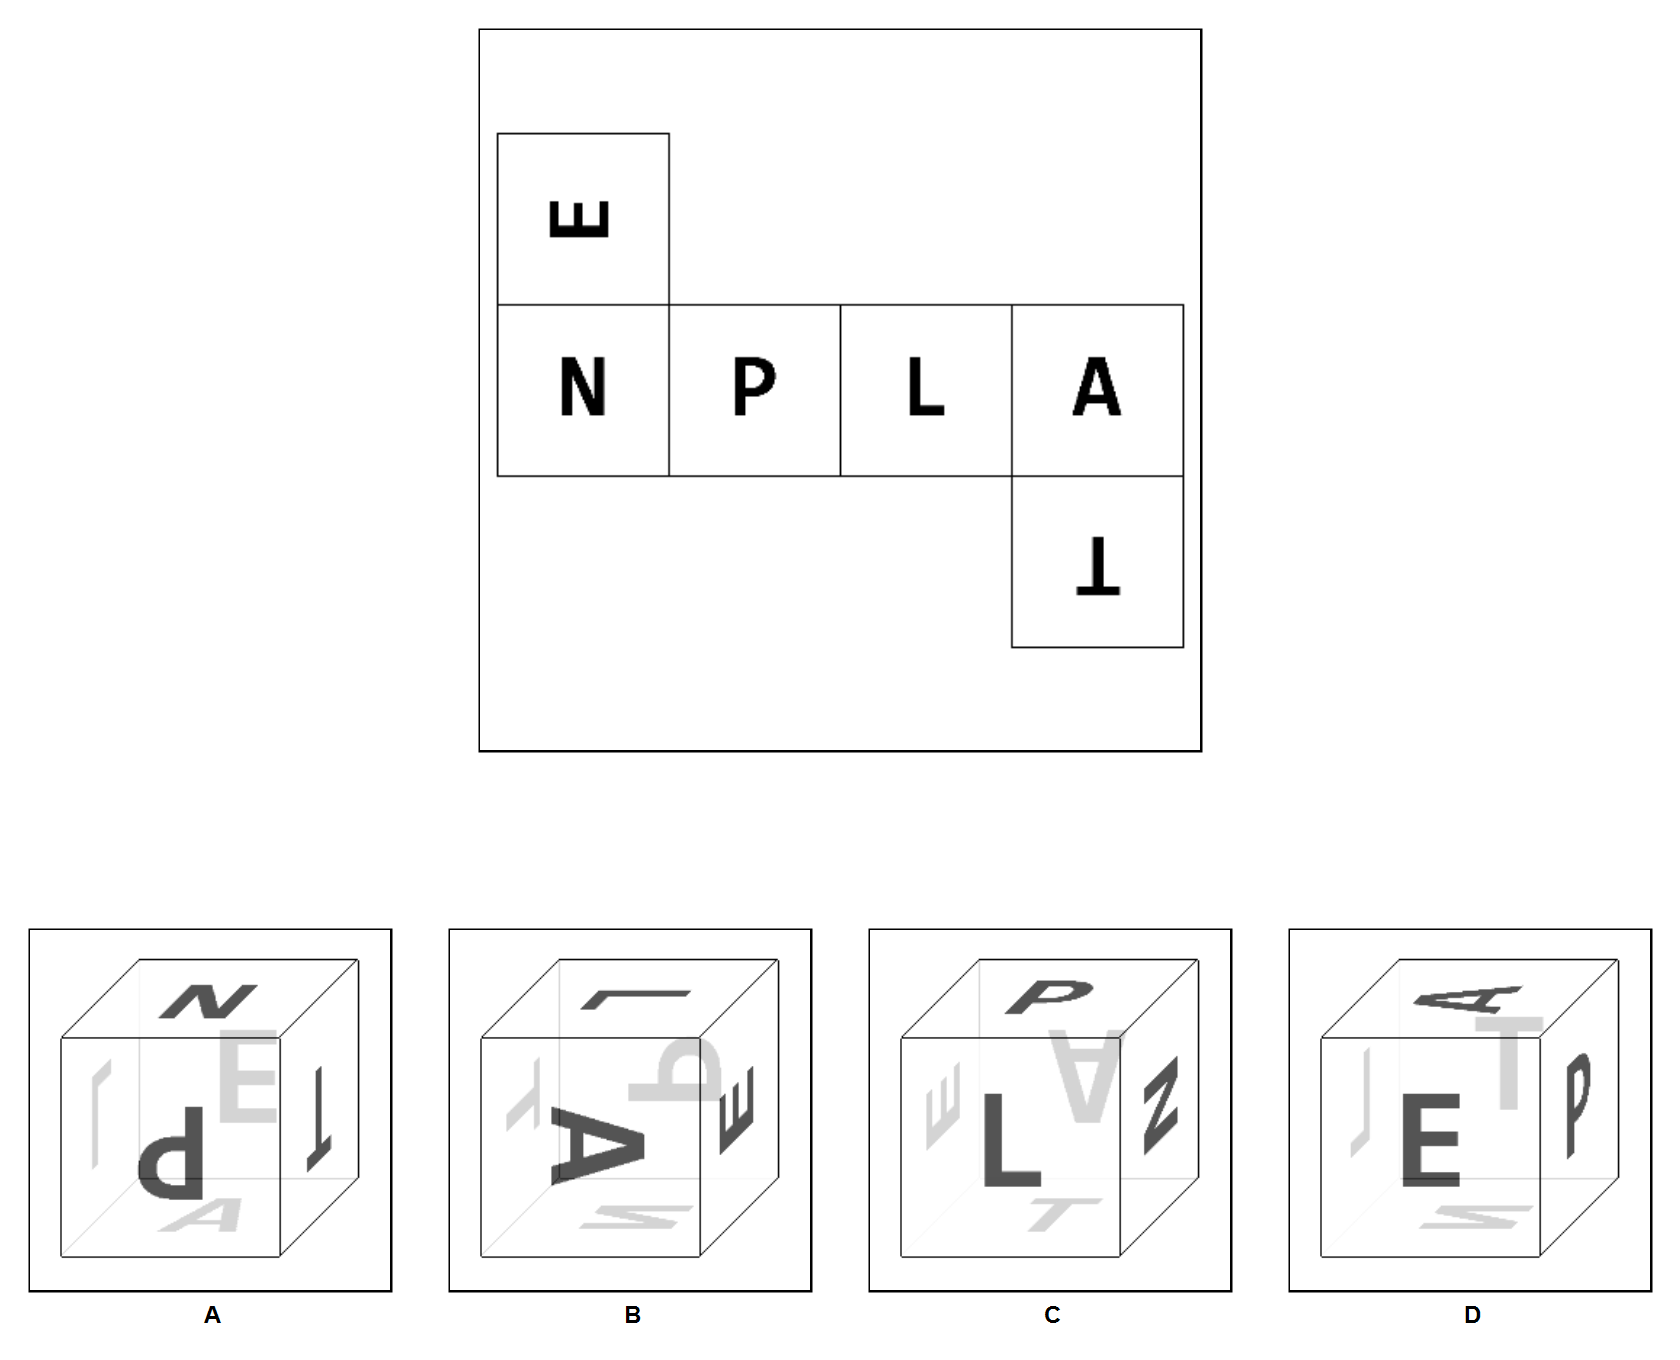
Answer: B